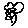
Label: flower